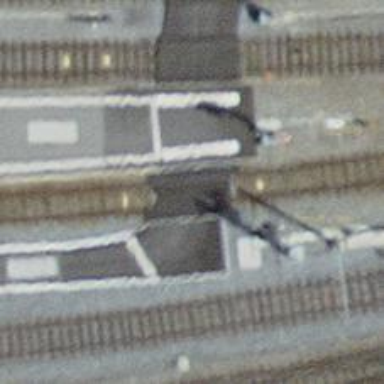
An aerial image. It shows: Level crossing along the railway.